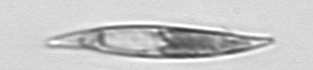
Label: Pleurosigma